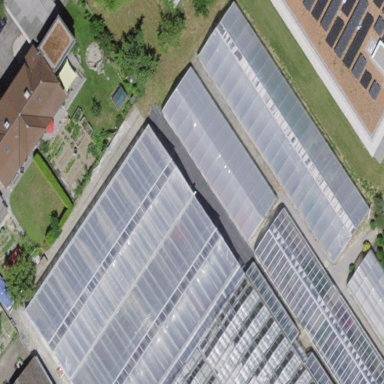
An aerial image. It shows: Greenhouse.